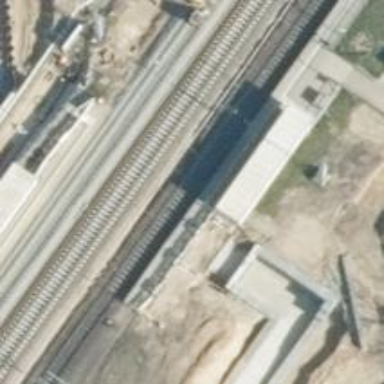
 also serving as public transport station."